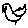
Label: bird